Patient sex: M
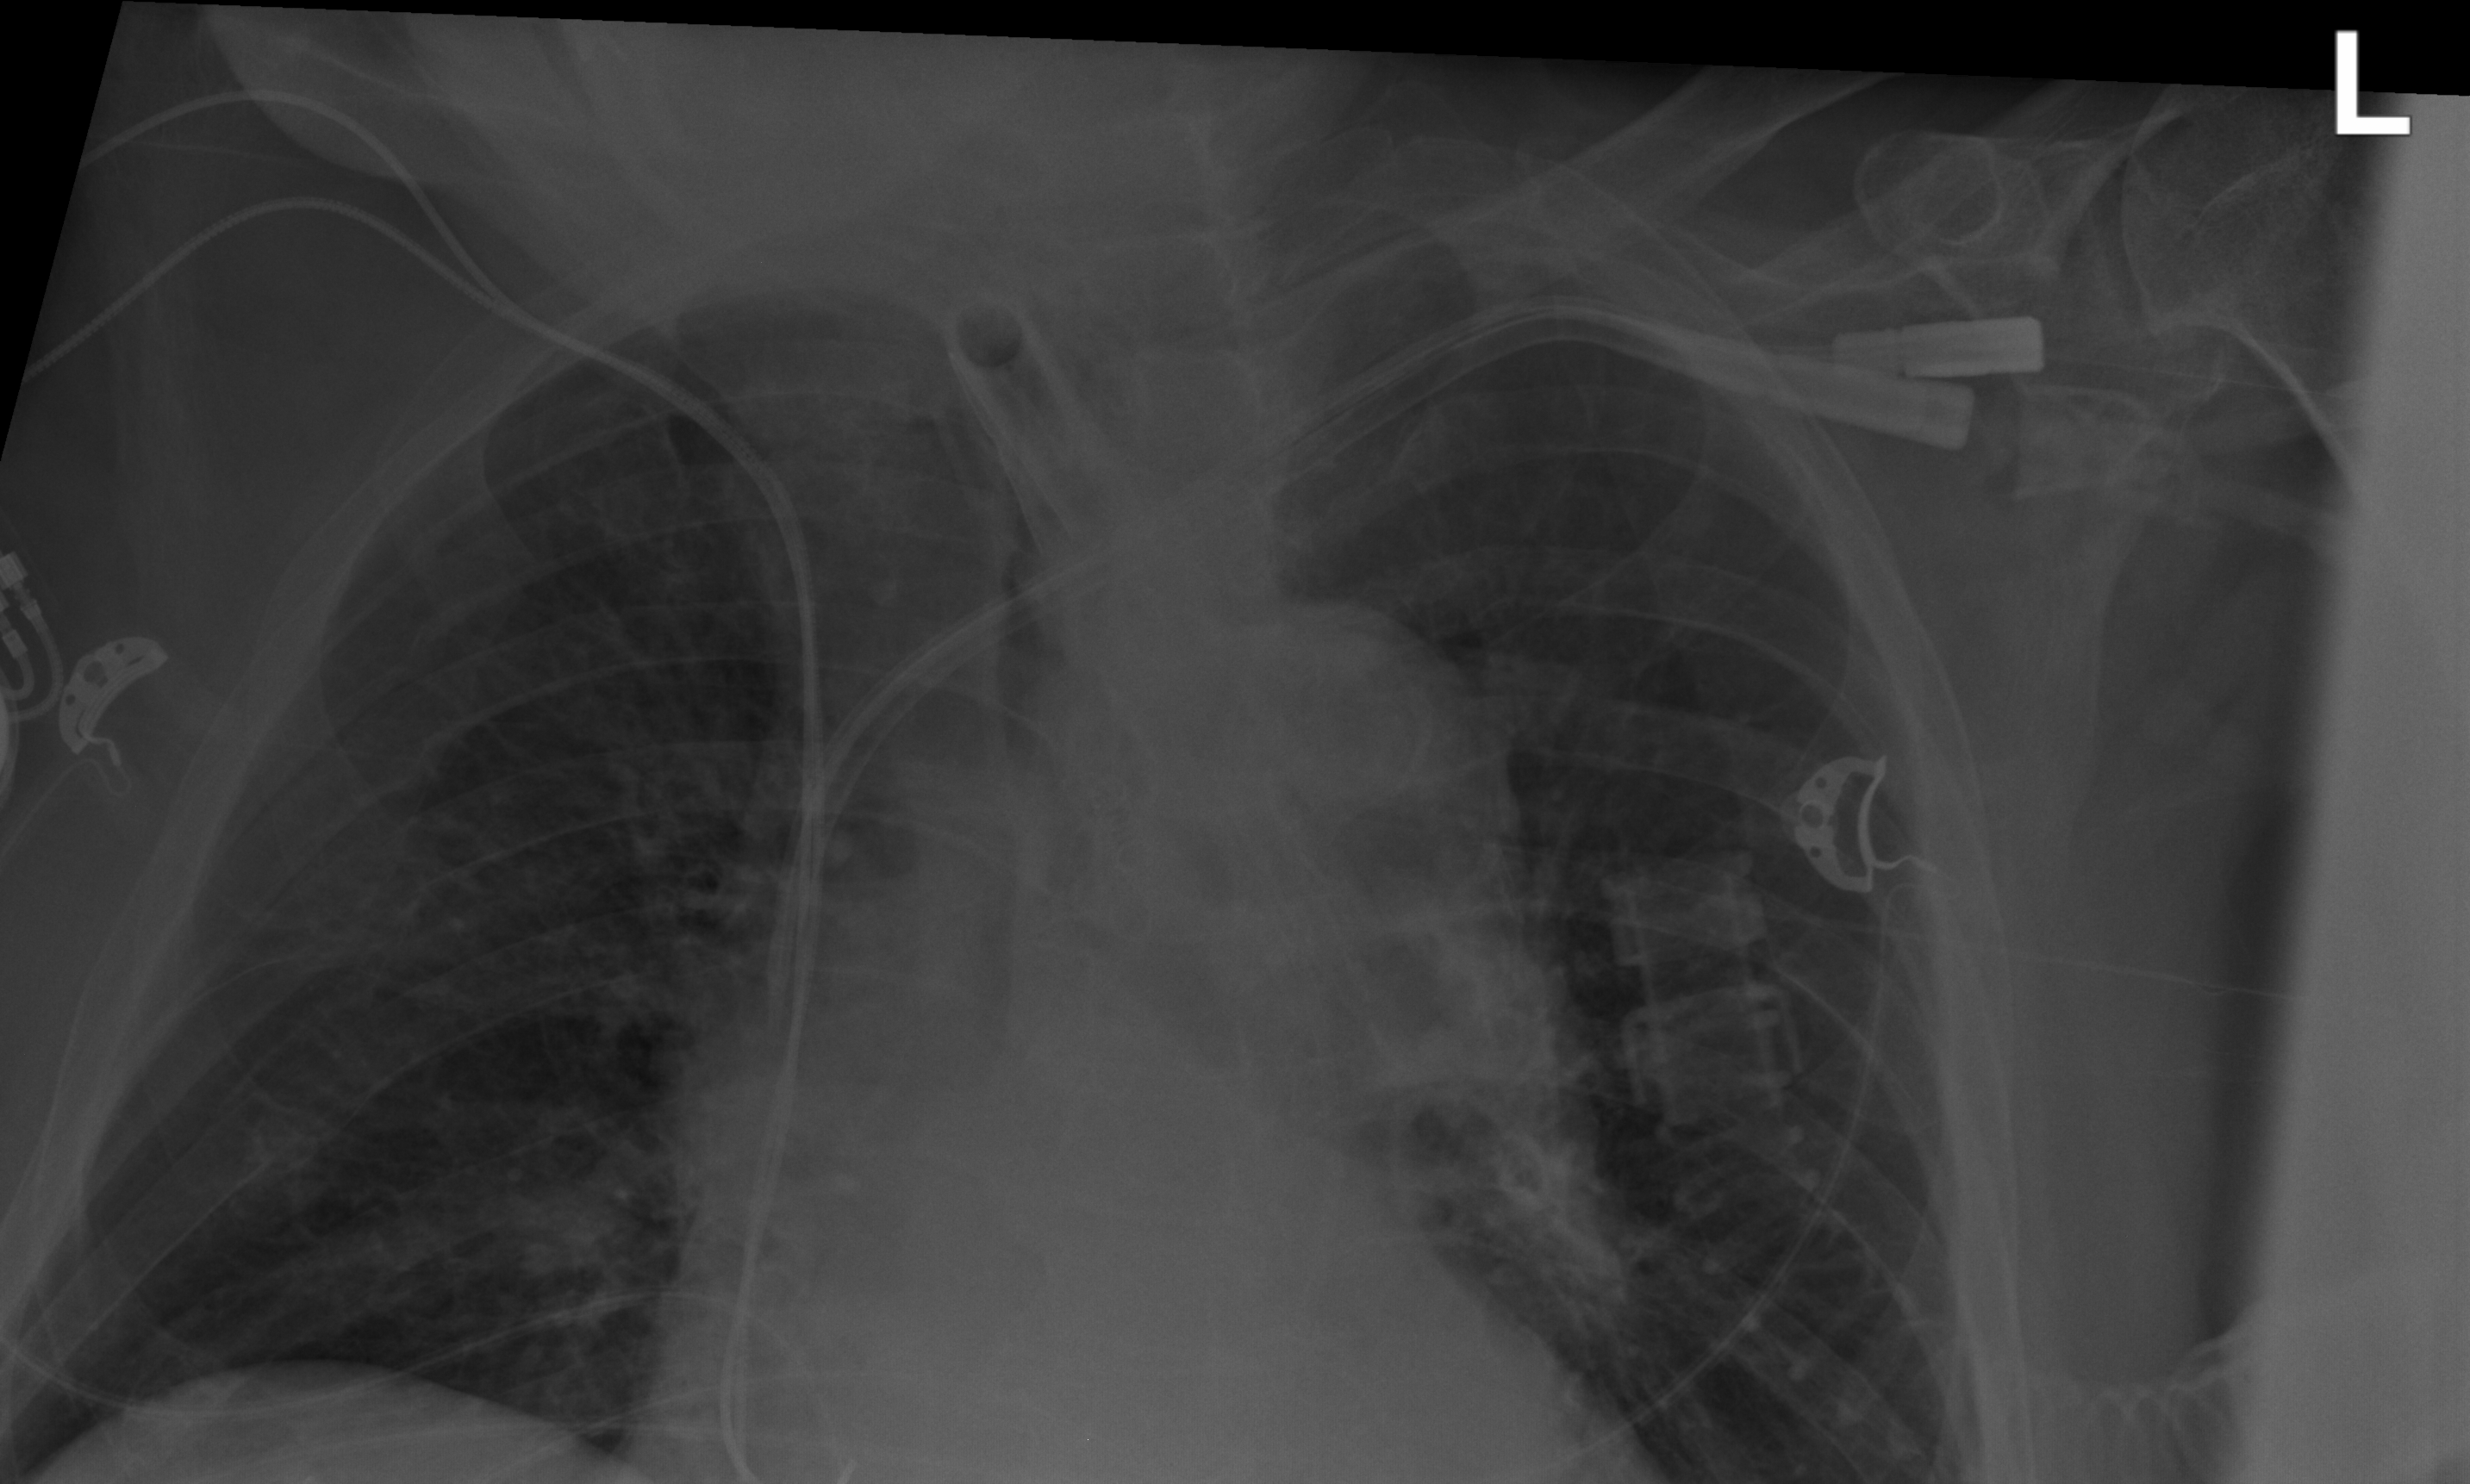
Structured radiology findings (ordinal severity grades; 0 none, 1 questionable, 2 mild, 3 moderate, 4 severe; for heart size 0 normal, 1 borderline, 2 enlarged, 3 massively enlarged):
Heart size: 2
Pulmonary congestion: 1
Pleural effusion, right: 0
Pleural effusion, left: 0
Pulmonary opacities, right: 1
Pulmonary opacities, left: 1
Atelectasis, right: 2
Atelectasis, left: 2